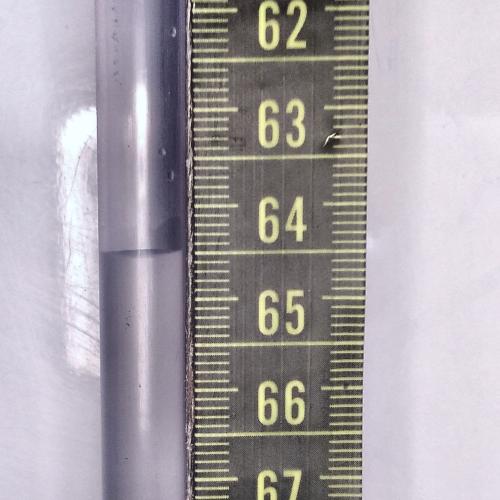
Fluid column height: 64.5 cm